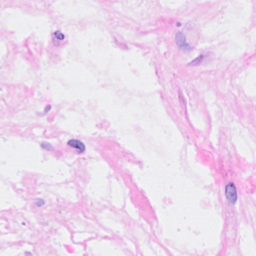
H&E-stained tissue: Breast